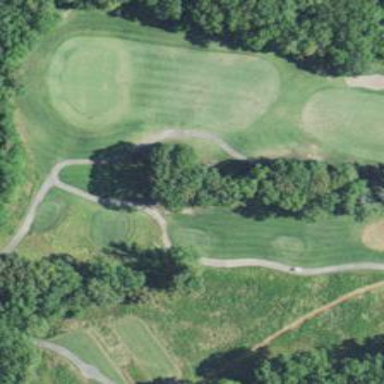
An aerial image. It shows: Service road designated as golf cart path.